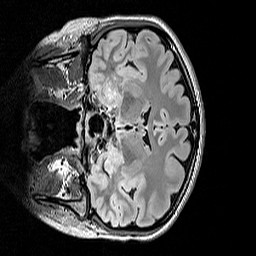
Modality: FLAIR
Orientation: coronal
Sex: female
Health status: ill
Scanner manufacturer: siemens
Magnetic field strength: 3 T
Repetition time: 5 s
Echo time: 0.388 s